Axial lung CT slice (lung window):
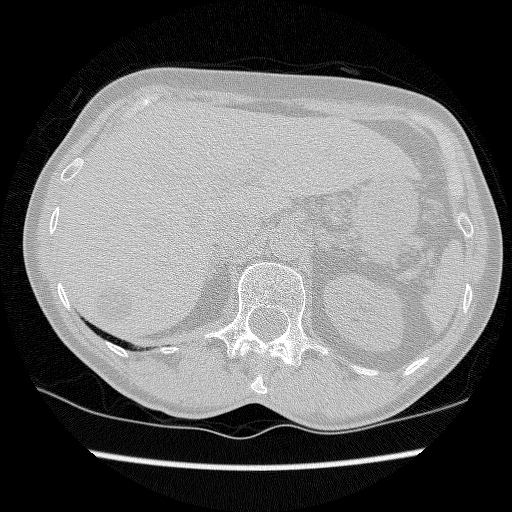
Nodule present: no